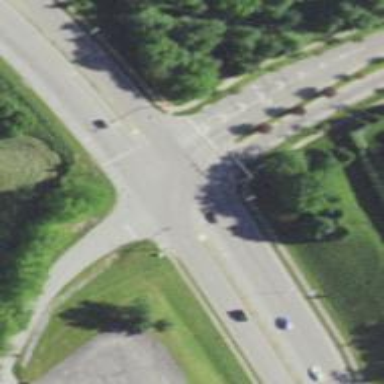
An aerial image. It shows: Marked crossing on cycleway.